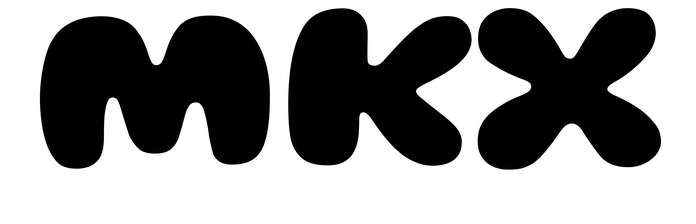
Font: Gluten_ExtraBold